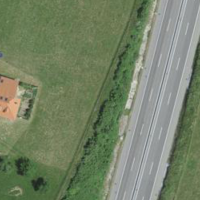
EUNIS habitat code: 57
Species observed at this site:
Milvus milvus
Milvus migrans